Question: I have a simple masterpage with footer div.But it comes up with a gap between the content page and the footer.What could be the reason?

'''
<body >
<form id="form1" runat="server">
<div>
<table cellpadding="0" cellspacing="0" class="mmaintable">
<tr>
<td class="mmaintableside">&nbsp;</td>
<td class="mmaintablemiddle" colspan="4">
<table cellpadding="0" cellspacing="0" class="munmaintable">
</table>
</td>
<td class="mmaintableside">&nbsp;</td>
</tr>
</table>
<div class="contentpage">
<asp:ContentPlaceHolder id="ContentPlaceHolder1" runat="server">
</asp:ContentPlaceHolder>
<div class="Footercontent">
<h2>Footer
</h2>
</div>
</div>
</div>
</form>
</body>
'''
As you an see, i havent left any tr or div between contentplaceholder1 and footer.
My CSS :
'''
.mmaintable {
width: 100%;
padding:0;
}
.mupdatepaneltable {
width: 100%;
}
.mmaintableside {
width: 198px;
}
.mmaintablemiddle {
width: 938px;
}
.munmaintable {
width: 938px;
}
.munmaintable1 {
text-align:right;
width: 234.5px;
color: #CCCCCC;
background-color: #FF0066;
}
.munmaintable2 {
text-align:left;
width: 234.5px;
color: #CCCCCC;
background-color: #FF0066;
}
.munmaintable3 {
text-align:left;
width: 234.5px;
color: #CCCCCC;
background-color: #FF0066;
}
.munmaintable4 {
text-align:left;
width: 234.5px;
color: #CCCCCC;
background-color: #FF0066;
}
.mmergedunmaintable23 {
width: 300px;
color: #CCCCCC;
text-align:center;
}
.backgroundimage {
background-position: center;
-webkit-background-size: cover;
-moz-background-size: cover;
-o-background-size: cover;
background-size: cover;
background-image: url('../Images/stadium2.png');
background-repeat: no-repeat;
background-attachment: fixed;
}
#ContentPlaceHolder1
{
width:938px;
text-align:center;
}
.contentpage{
width:938px;
text-align:center;
margin:0 auto;
}
.Footercontent {
width:938px;
text-align:center;
margin:0 auto;
background-color:#FF0066;
}
.clear {
clear:both;
}
'''
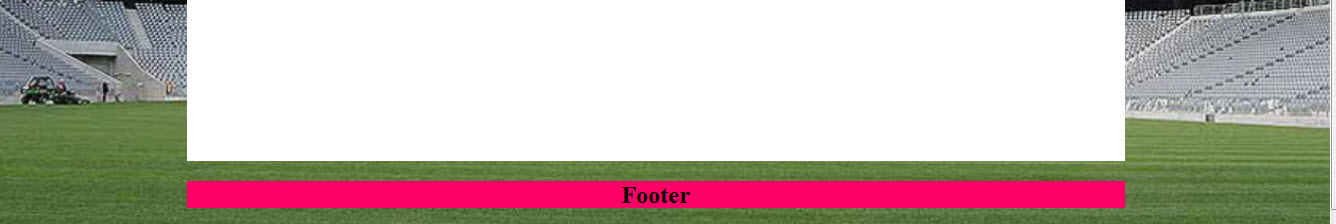
Answer: Try this...
'''
.Footercontent {
width:938px;
text-align:center;
margin: -20px auto 0 auto;
background-color:#FF0066;
}
'''